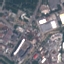
Land use / land cover: Industrial